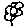
Label: flower